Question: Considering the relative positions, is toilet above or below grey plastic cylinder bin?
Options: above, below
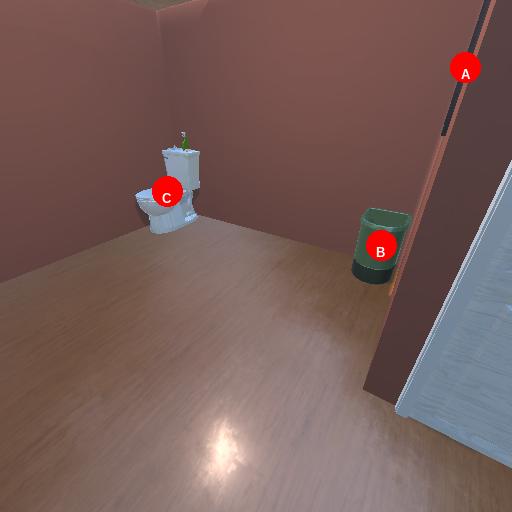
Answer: above